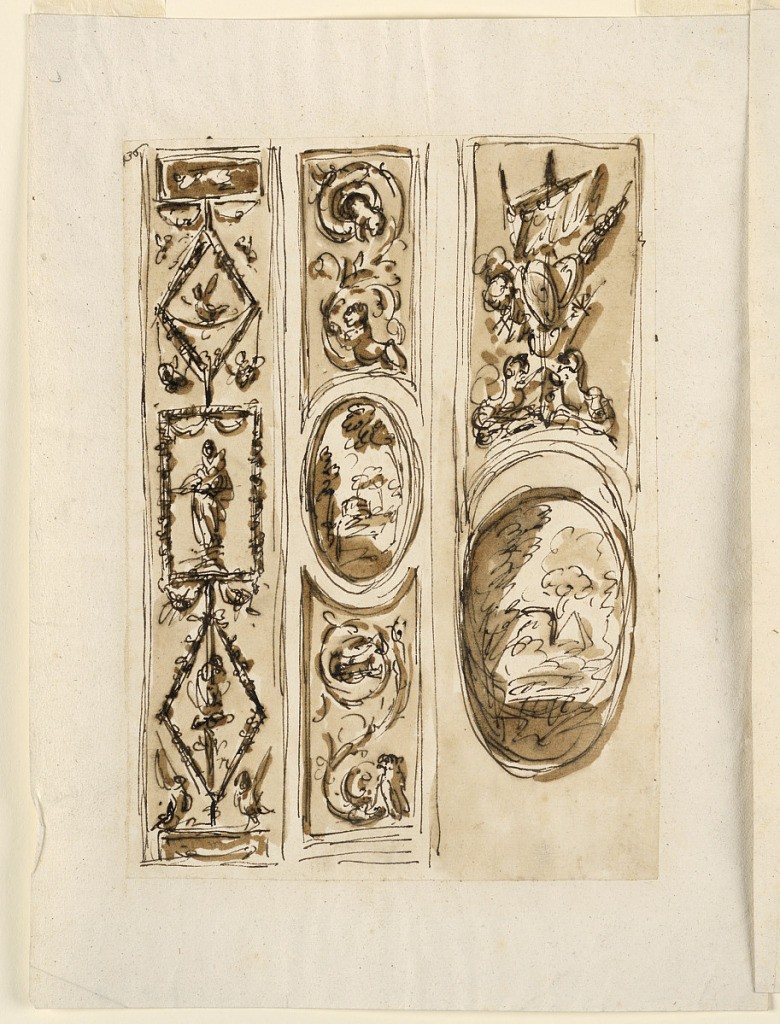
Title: Design for the Decorations of Pilaster Strips
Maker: Giuseppe Barberi, Italian, 1746–1809
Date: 1789-1793
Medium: Pen and brown ink, brush and brown wash on lined off-white laid paper
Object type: Drawing
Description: Left row: A trellis candelabrum rising from a base between two birds. In the center is a vertical oblong frame with a statue; on top is a horizontal oblong. In the intervals are two lozenges. In the upper one is a bird upon a rope. Central row: in the center is an ovoid with a landscape, framed by moldings. Above and below are receding oblongs with convex edges below and above, respectively. They are decorated with acanthus rinceaux with animals. Right row: the upper part fo a similar scheme is shown. In the field above the ovoid are lions, crouching, supporting a trophy of arms. For painted vertical panels, noble cabinet, Palazzo Altieri.